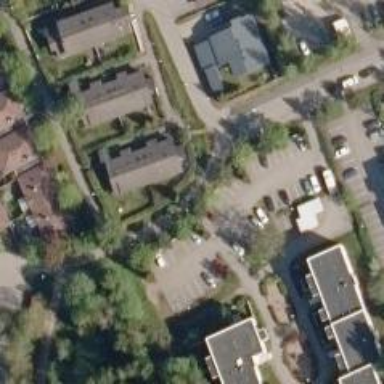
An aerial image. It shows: Asphalt cycleway.